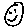
Label: smiley face